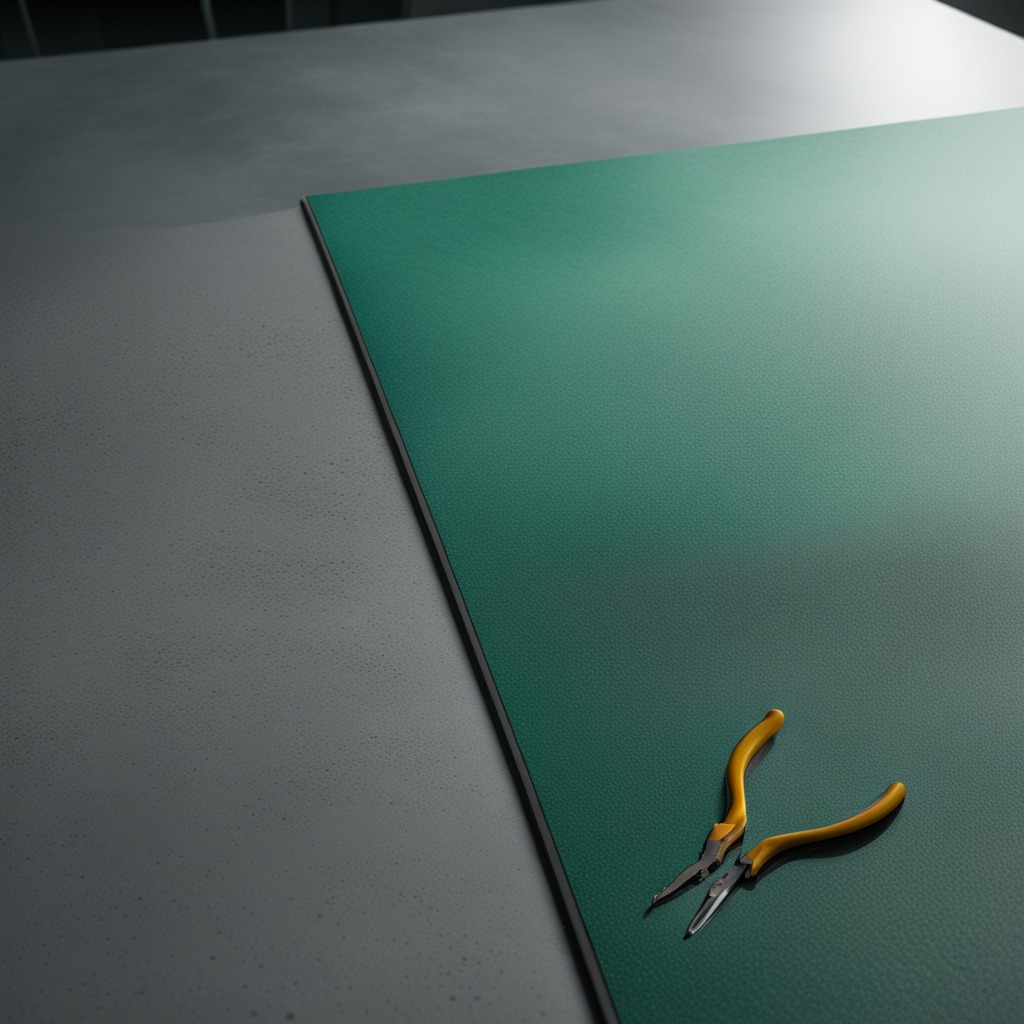
A plier lying on the clean granite tabletop under bright overhead lighting crisp shadows high clarity worn but beneath the mat